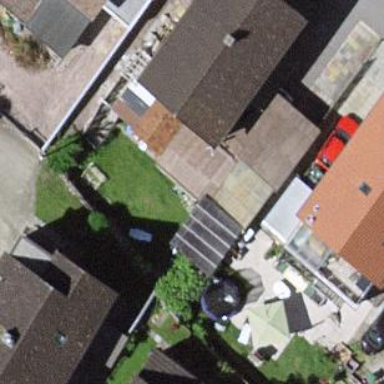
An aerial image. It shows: View of roof of building.